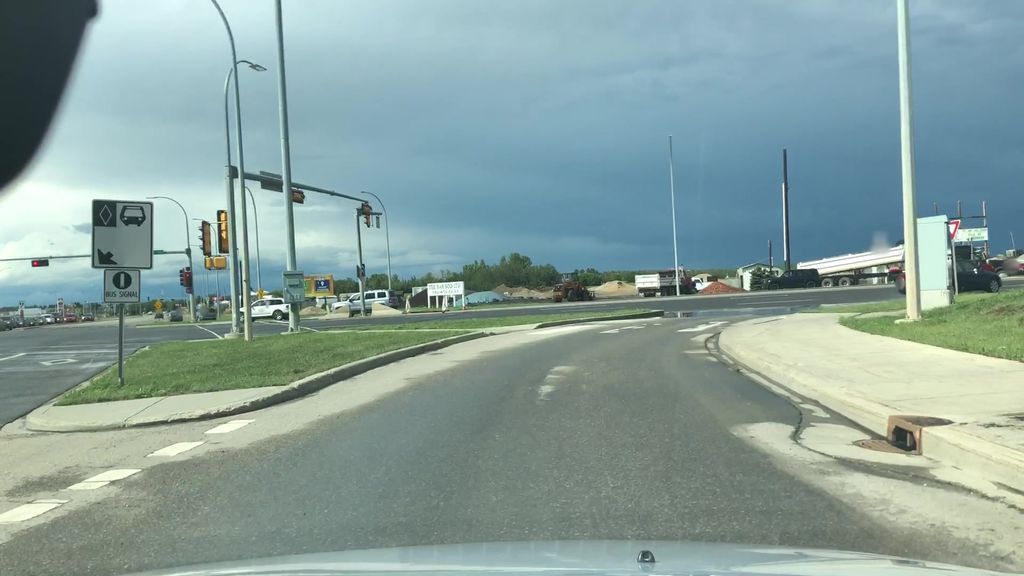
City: edmonton